Question: The program construes equations describing the concentrations of reagents in time in consecutive reactions A->B->C->...
<URL>
The algorithm has been devised by myself and allows one to completely ignore the need to solve the differential equations to obtain the concentration functions. It makes use of the pattern that emerges when one closely examines these equations.
The code that works uses floating point numbers, but they come at a disadvantage. When the rate constants k_n for any two given n values are similar in value, the inexactness of floating point numbers kicks in and the results drown in the ocean of error amplification:

I figured that substituting float() with decimal() should fix this issue, but to my dismay, the changes caused unexpected errors:
After substituting float() with decimal():
'''
Traceback (most recent call last):
File "conreact9.py", line 280, in <module>
exec(comm)
File "<string>", line 1, in <module>
File "conreact9.py", line 256, in graphit
p += plt.plot(t,eval(c_(i)),label= "c_" + str(i) + "(t)")
File "<string>", line 1, in <module>
File "C:\Python27\lib\decimal.py", line 658, in __new__
raise TypeError("Cannot convert %r to Decimal" % value)
TypeError: Cannot convert array([0, -0.1, -0.2, -0.3, -0.4, -0.5, -0.6, -0.7, -0
.8, -0.9, -1.0, -1.1,
-1.2, -1.3, -1.4, -1.5, -1.6, -1.7, -1.8, -1.9, -2.0, -2.1, -2.2,
-2.3, -2.4, -2.5, -2.6, -2.7, -2.8, -2.9, -3.0, -3.1, -3.2, -3.3,
-3.4, -3.5, -3.6, -3.7, -3.8, -3.9, -4.0, -4.1, -4.2, -4.3, -4.4,
-4.5, -4.6, -4.7, -4.8, -4.9], dtype=object) to Decimal
'''
And this error when I substitute NumPy exp() to decimal equivalent:
'''
Traceback (most recent call last):
File "conreact10.py", line 280, in <module>
exec(comm)
File "<string>", line 1, in <module>
File "conreact10.py", line 256, in graphit
p += plt.plot(t,eval(c_(i)),label= "c_" + str(i) + "(t)")
File "<string>", line 1, in <module>
AttributeError: exp
'''
Didn't find anything using Google or official documentation on the decimal module.
Here's the untouched code for reference:
<URL>
And here's my attempt at modifying it:
<URL>
This may as well be something very basic I'm not able to see. I'm a student at the Faculty of Chemistry and I'm a novice when it comes to programming (no previous background). Thank you very much.
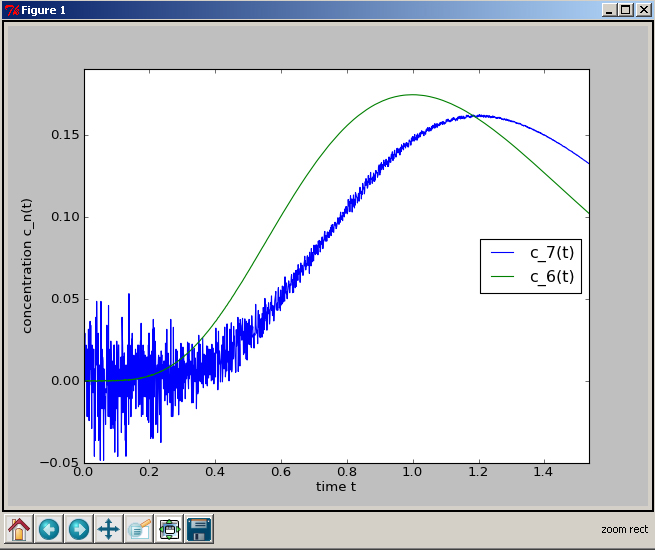
Answer: The problem is the substitution of 'numpy.exp()' with 'Decimal.decimal.exp()'.
<URL> and returns an array in which has been raised to each element's power:
'''
>>> x = np.linspace(-2*np.pi, 2*np.pi, 100)
>>> xx = x + 1j * x[:, np.newaxis] # a + ib over complex plane
>>> out = np.exp(xx)
'''
<URL>:
'''
>>> decimal.Decimal(1).exp()
Decimal('2.718281828459045235360287471')
'''
(examples taken from the pages linked above).